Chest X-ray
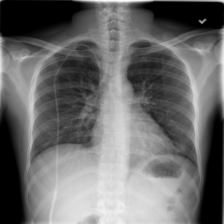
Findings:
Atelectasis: negative
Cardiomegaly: negative
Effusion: negative
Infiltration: negative
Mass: negative
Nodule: negative
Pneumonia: negative
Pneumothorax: negative
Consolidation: negative
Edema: negative
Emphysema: negative
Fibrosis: negative
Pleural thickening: negative
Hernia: negative